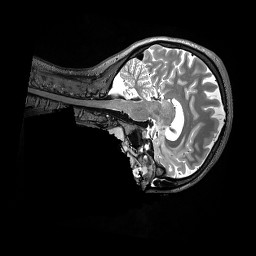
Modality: T2w
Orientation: sagittal
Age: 24
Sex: male
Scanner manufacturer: siemens
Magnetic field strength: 3 T
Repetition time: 3.2 s
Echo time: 0.562 s